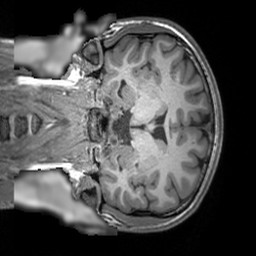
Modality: T1w
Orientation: coronal
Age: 25
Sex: male
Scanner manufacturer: siemens
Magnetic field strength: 3 T
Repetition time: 1.9 s
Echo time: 0.00293 s